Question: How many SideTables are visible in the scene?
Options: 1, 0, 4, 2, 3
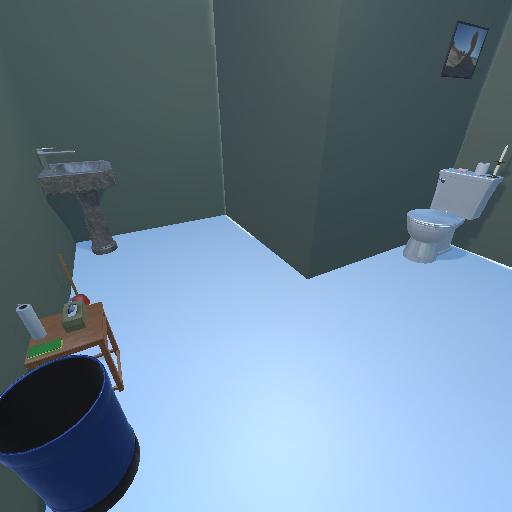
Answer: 1